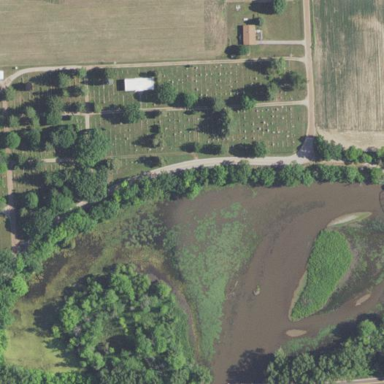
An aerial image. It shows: Cemetery.